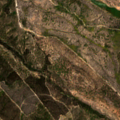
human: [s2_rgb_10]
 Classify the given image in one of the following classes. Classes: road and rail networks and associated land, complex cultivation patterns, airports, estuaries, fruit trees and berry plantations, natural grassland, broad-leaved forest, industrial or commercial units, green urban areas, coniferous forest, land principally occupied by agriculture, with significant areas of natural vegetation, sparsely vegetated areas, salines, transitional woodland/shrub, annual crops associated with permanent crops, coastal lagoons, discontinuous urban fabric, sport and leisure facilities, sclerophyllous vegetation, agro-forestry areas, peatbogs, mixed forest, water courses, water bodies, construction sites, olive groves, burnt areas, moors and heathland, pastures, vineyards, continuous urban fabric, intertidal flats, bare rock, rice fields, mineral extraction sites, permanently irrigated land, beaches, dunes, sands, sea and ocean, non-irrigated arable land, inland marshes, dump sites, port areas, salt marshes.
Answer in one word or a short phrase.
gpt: agro-forestry areas, broad-leaved forest, transitional woodland/shrub